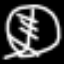
Label: leaf